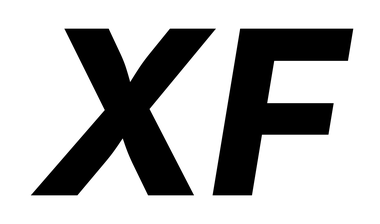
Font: Inter-Italic_ExtraBold_Italic